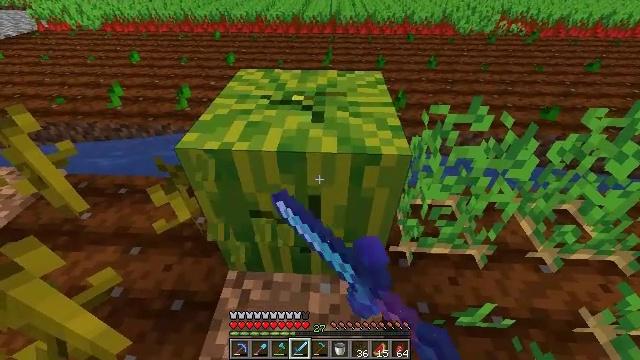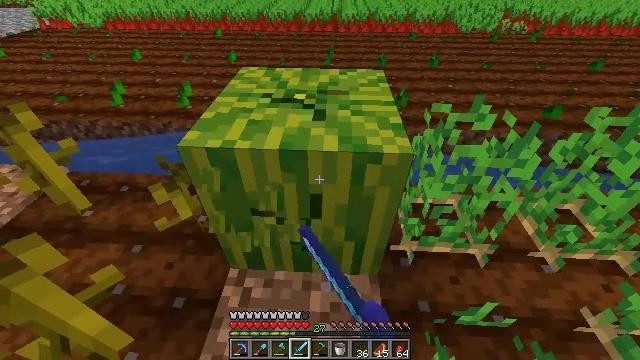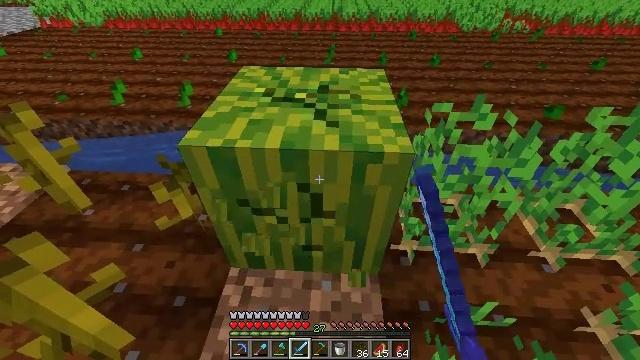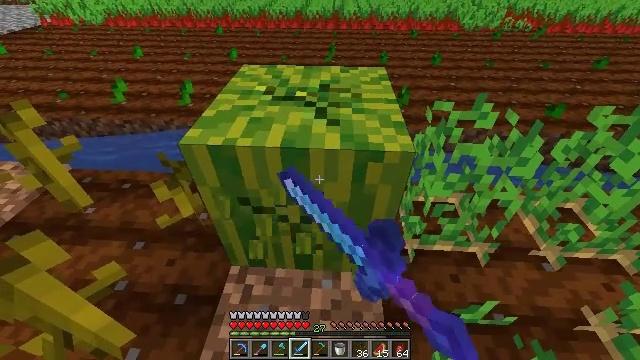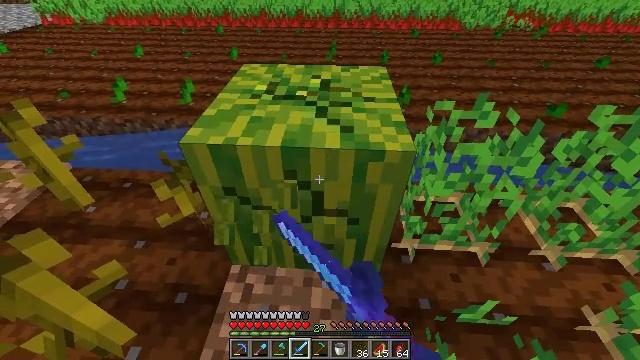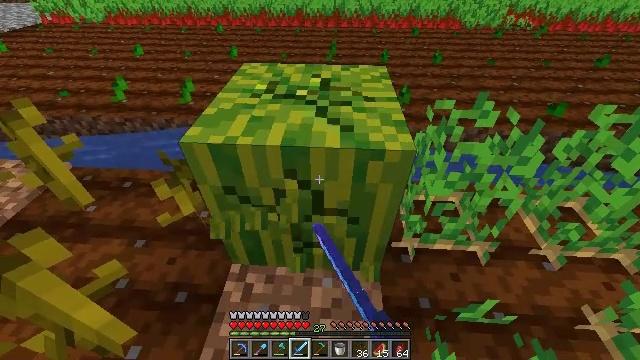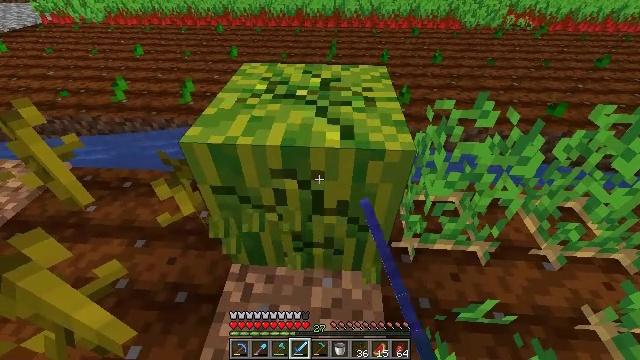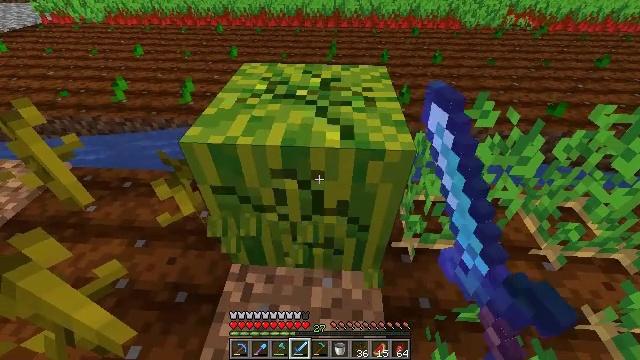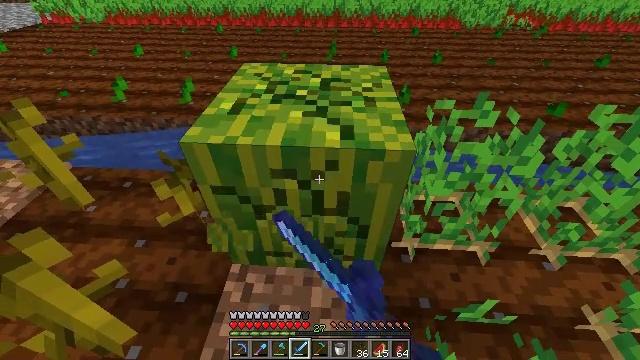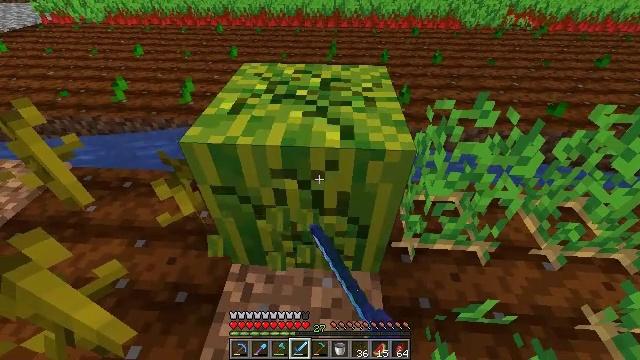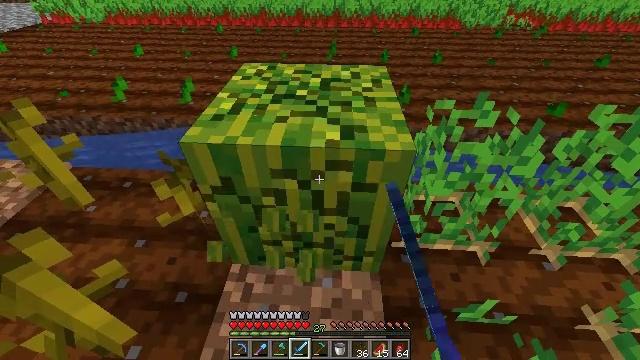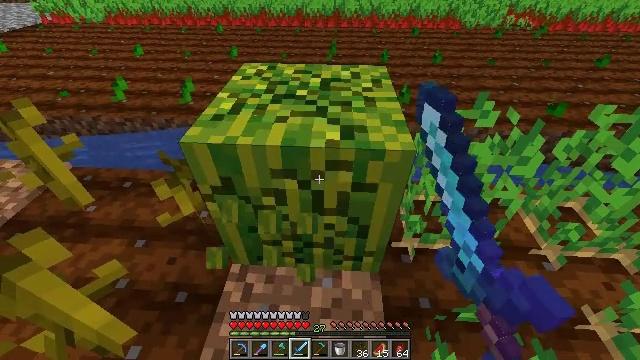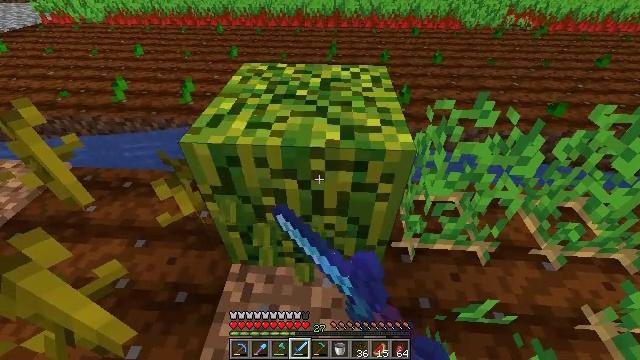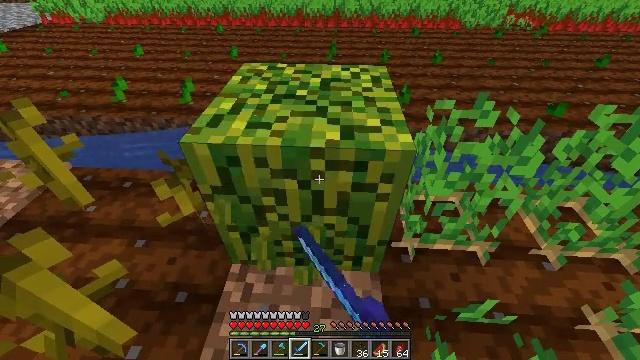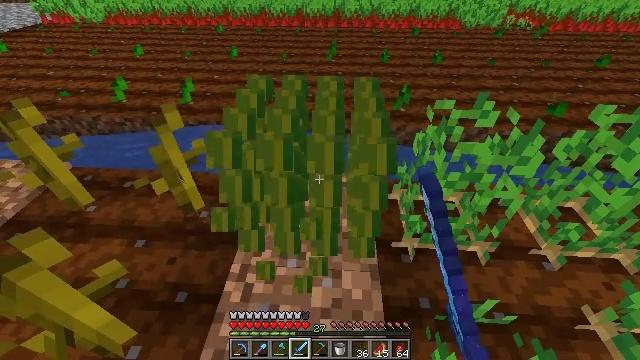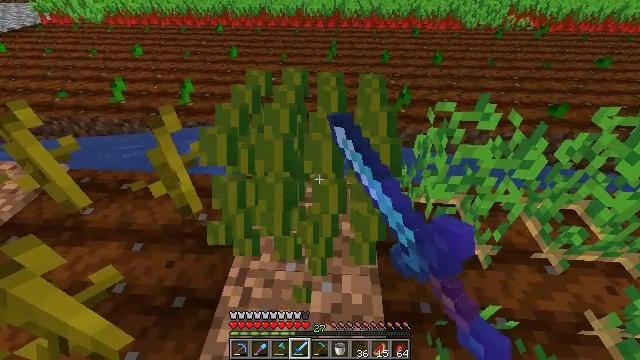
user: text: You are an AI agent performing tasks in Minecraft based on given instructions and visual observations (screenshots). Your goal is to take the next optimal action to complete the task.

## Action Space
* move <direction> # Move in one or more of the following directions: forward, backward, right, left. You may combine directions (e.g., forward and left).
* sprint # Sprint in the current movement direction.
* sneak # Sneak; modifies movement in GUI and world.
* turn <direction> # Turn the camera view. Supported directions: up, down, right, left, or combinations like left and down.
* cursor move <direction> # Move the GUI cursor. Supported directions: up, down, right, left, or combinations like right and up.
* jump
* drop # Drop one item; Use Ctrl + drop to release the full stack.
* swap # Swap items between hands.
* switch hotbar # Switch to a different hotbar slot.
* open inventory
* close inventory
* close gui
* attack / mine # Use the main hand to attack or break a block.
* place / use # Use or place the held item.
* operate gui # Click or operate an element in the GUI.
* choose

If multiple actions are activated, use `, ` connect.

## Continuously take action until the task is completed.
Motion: motion action
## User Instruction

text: Gather melon for food.
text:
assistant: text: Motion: attack / mine
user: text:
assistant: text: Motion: attack / mine
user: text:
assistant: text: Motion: attack / mine
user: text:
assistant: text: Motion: attack / mine
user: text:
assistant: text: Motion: attack / mine
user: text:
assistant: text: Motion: attack / mine
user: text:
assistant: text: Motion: attack / mine
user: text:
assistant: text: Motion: attack / mine
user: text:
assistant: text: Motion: attack / mine
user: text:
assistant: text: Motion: attack / mine
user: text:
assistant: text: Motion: attack / mine
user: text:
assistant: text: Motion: attack / mine
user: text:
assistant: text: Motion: attack / mine
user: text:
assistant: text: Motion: attack / mine
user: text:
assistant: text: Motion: move forward, attack / mine
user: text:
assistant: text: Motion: move forward, attack / mine
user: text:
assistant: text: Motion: move forward
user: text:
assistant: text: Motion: move forward
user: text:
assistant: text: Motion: move forward, turn left and down
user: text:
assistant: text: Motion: move forward, turn left and down
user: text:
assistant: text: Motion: turn left
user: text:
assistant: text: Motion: turn left
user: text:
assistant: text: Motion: turn left
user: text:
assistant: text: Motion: turn left
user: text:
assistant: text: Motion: turn left
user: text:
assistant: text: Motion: no_op
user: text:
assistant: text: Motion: turn left
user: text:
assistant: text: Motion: turn left
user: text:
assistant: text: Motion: turn left
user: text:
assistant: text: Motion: no_op